Question: I have a UIScrollView, with a UIImageView and UIButton inside of it.

I was reading in the answers <URL> that if I have a single view that contains all of my zoomable content, then I should be fine. The problem is that the button doesn't zoom when the image does.
I thought that what I have would work, since the Scroll View is the zoomable view.
Do I need to create another UIView and put everything in there (and keep the same hierarchy?) ?
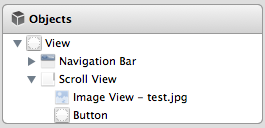
Answer: I ended up fixing this by declaring the button in code, and added a UView into the hiearchy. The uiview is a subview of the scroll view, and the imageview is a subview of the uiview. I then added the buttons to the uiview.
'''
UIButton *button = [UIButton buttonWithType:UIButtonTypeRoundedRect];
...
[view addSubview:button];
'''